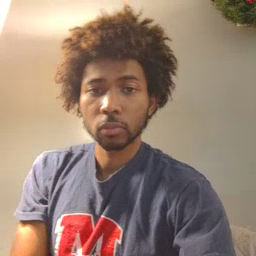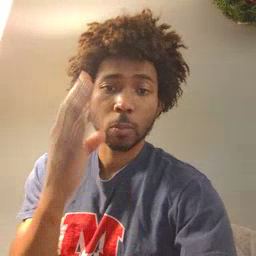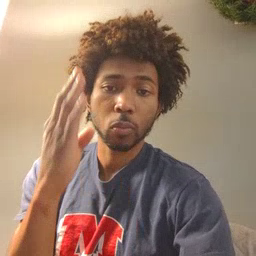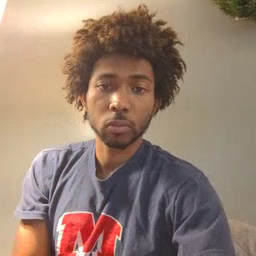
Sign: blue